Question: On installing jvcl I have the following error message:
'No delphi/BCB/BDS/Rad-studio versions was found that has the required depdendencies installed.
please install the dependencies first.'
What is wrong?

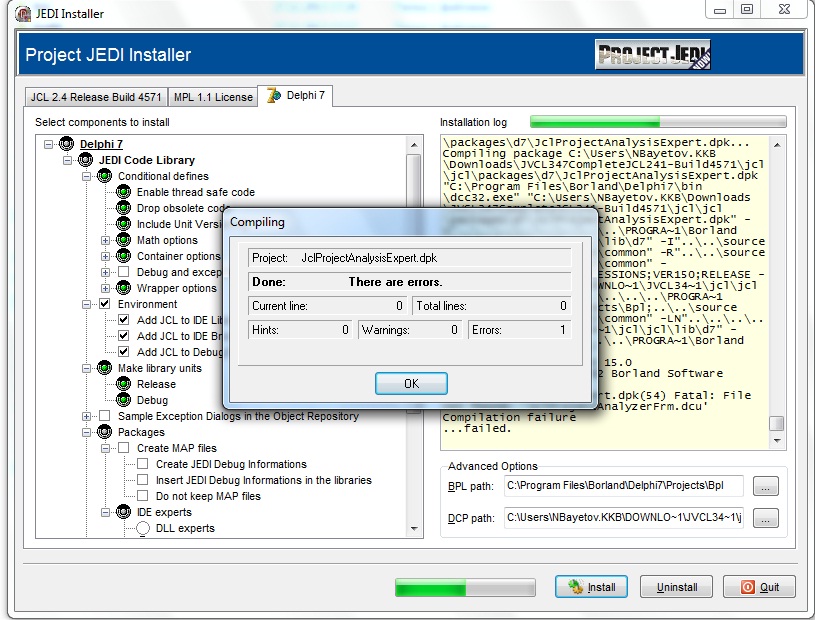
Answer: The error message states that not all dependencies are installed. It turned out that JCL was not properly installed before JVCL was installed.